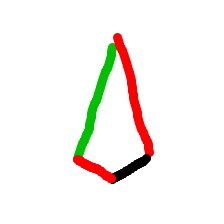
Shape: kite